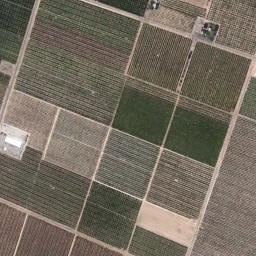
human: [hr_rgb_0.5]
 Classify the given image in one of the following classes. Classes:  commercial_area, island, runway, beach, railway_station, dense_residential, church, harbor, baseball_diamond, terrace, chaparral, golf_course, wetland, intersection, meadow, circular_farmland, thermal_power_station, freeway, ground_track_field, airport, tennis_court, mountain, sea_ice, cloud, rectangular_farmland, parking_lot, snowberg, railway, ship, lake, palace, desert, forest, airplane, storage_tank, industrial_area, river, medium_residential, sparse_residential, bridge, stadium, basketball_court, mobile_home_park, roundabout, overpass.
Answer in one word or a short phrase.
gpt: rectangular_farmland